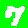
Digit: 7